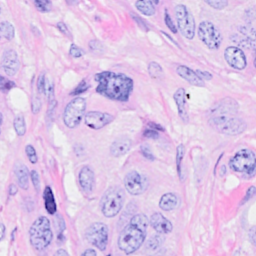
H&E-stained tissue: Breast